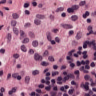
Metastatic tissue present: no